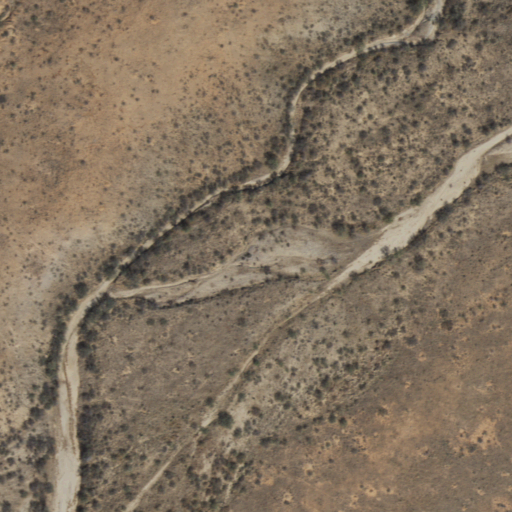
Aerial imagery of valley in Arizona named Cienega Draw containing shrub and grassland